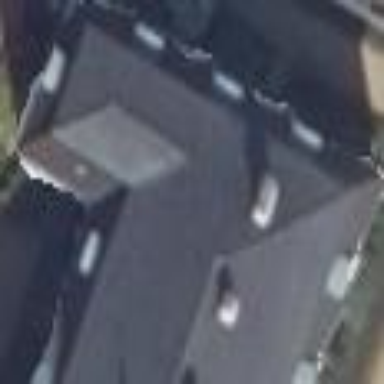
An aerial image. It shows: The building has mansard roof made of roof tiles.